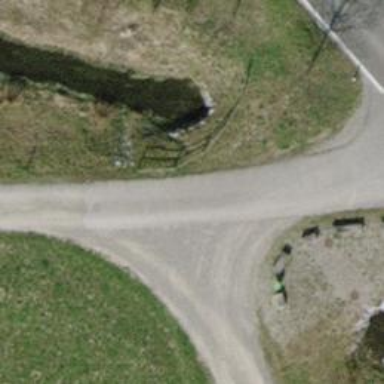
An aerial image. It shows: Culvert tunnel.